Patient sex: M
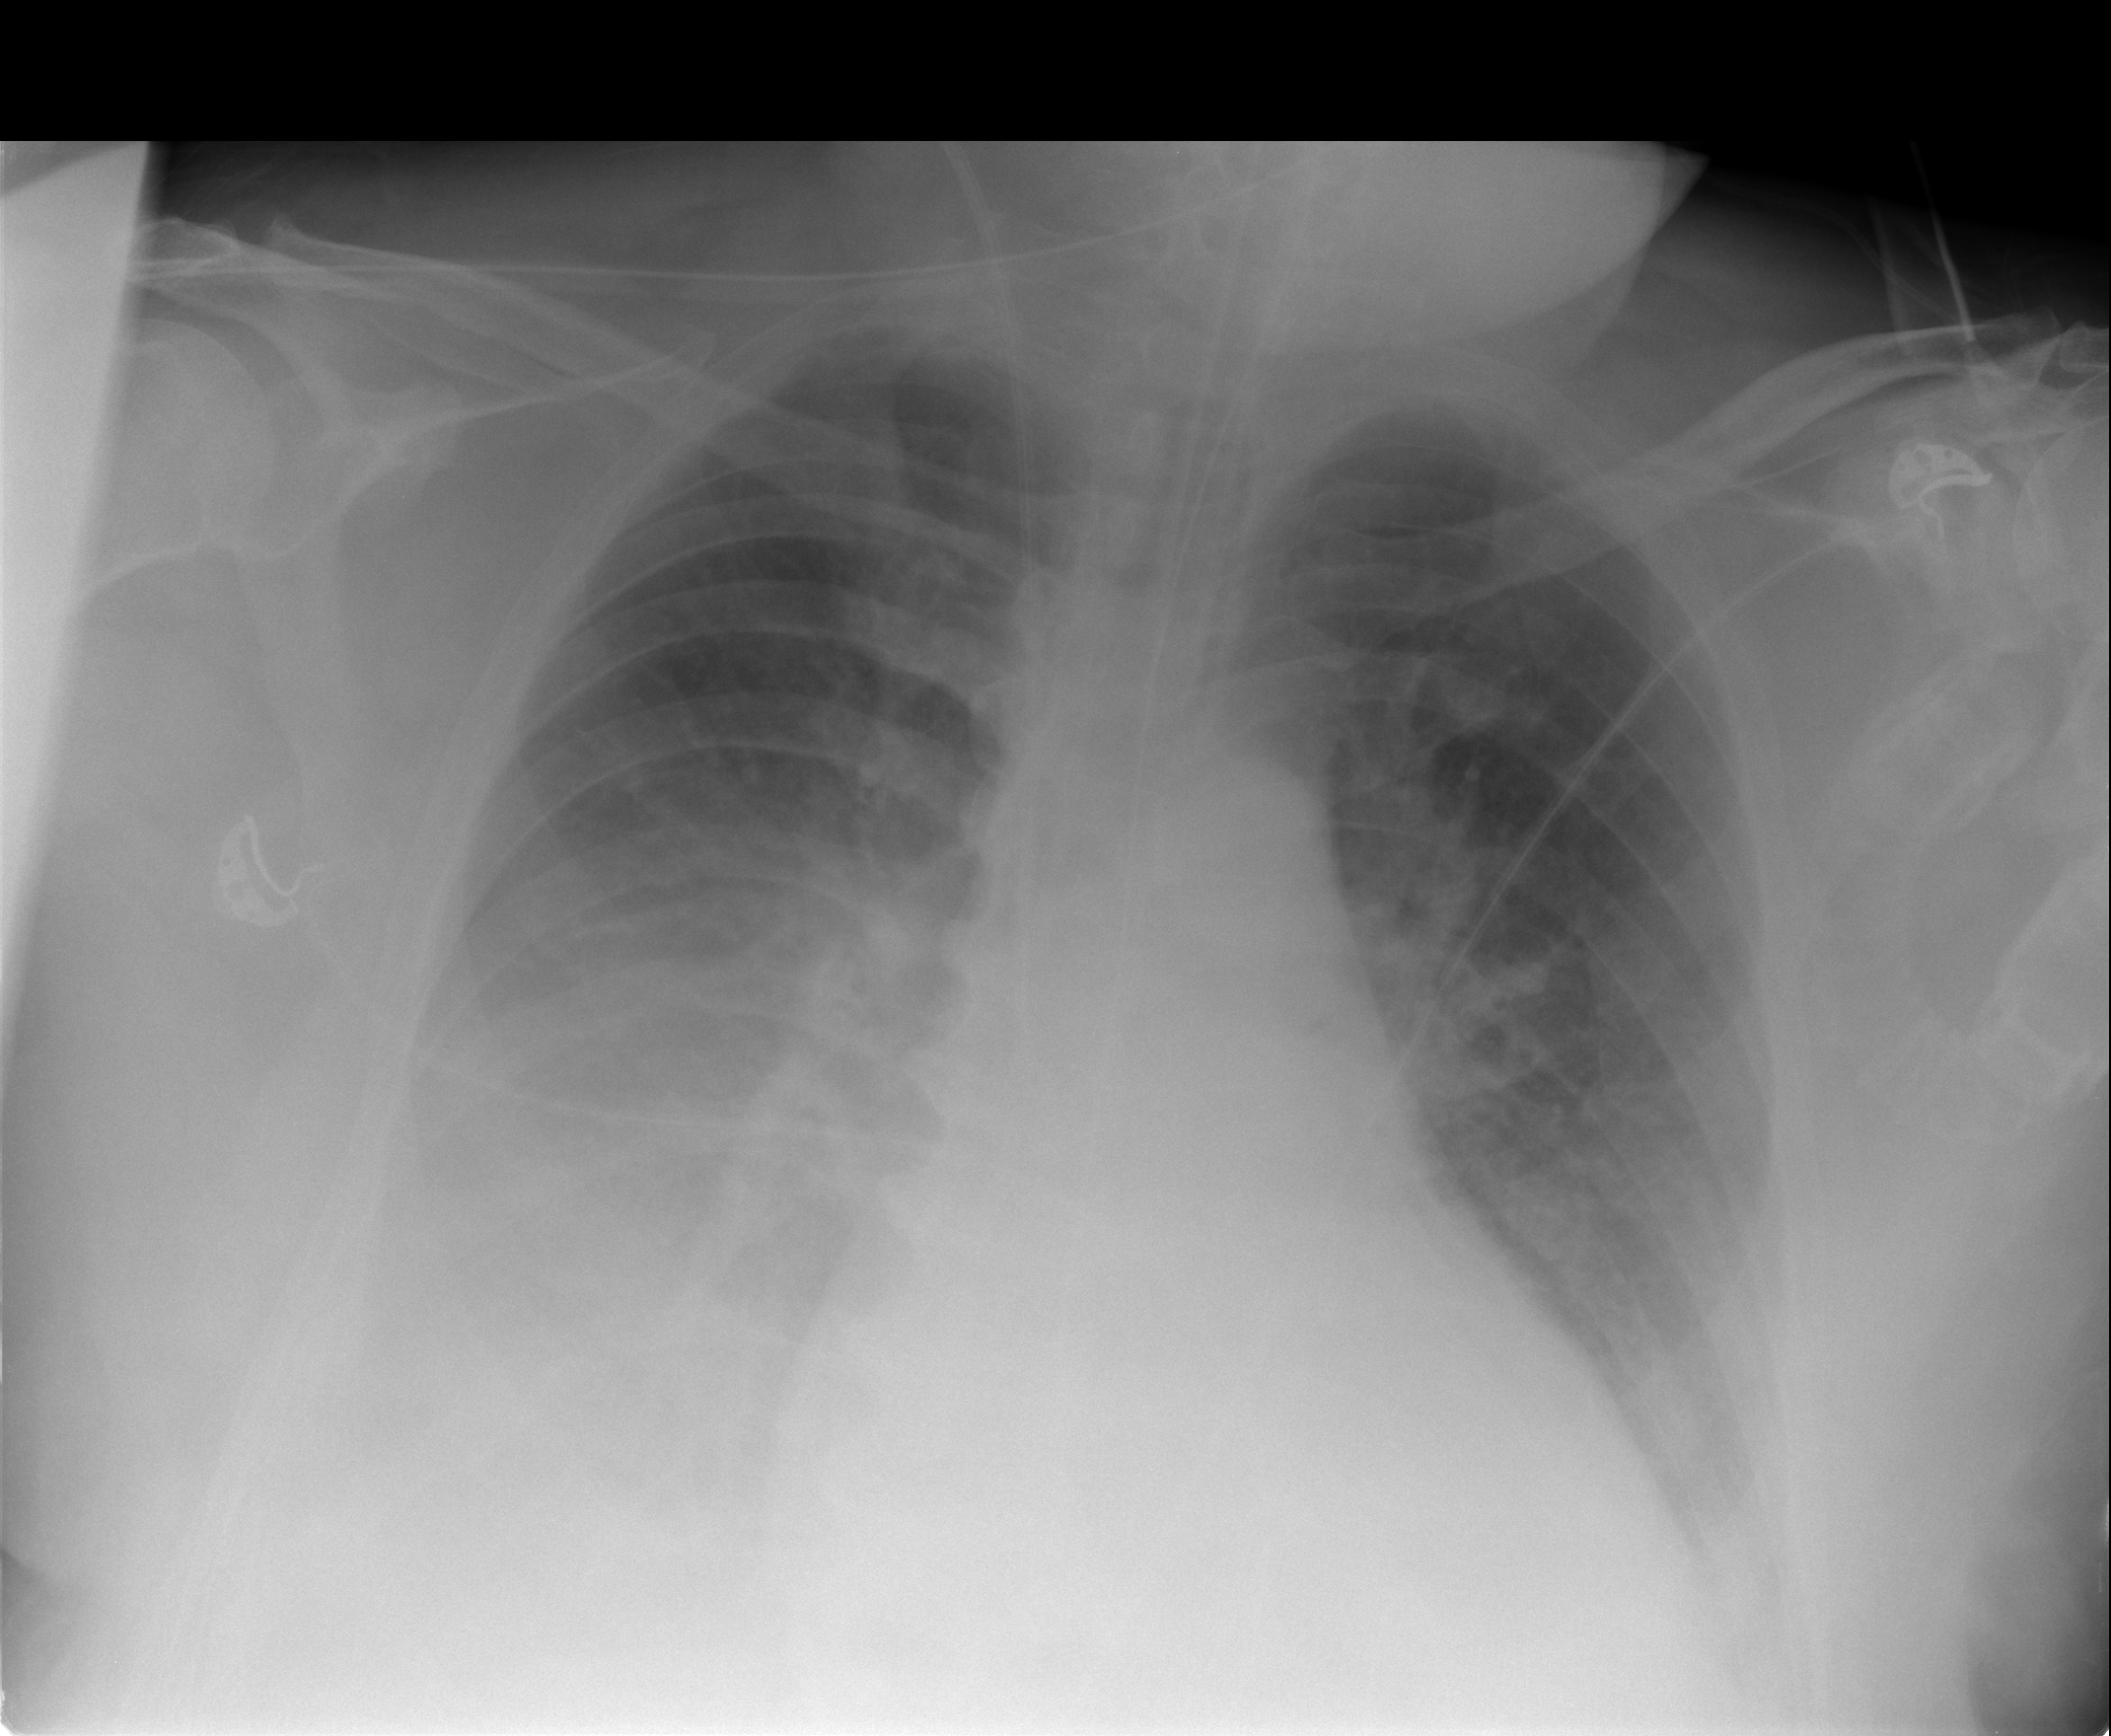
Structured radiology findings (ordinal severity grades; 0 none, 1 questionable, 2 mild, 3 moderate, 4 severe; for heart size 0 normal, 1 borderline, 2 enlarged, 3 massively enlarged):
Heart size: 2
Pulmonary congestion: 3
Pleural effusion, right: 3
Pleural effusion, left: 2
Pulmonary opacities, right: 2
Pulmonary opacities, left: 2
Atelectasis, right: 3
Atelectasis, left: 2